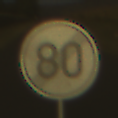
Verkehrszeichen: EndeGeschwindigkeit80
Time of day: SunriseSunset
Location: Outdoor (RoadRail)
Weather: Clear
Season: NotSpecified
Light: Natural